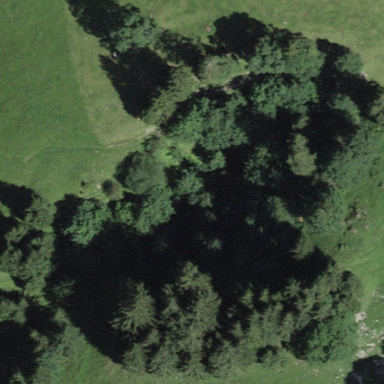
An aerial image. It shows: Serene woodland landscape.